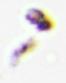
Label: Detritus